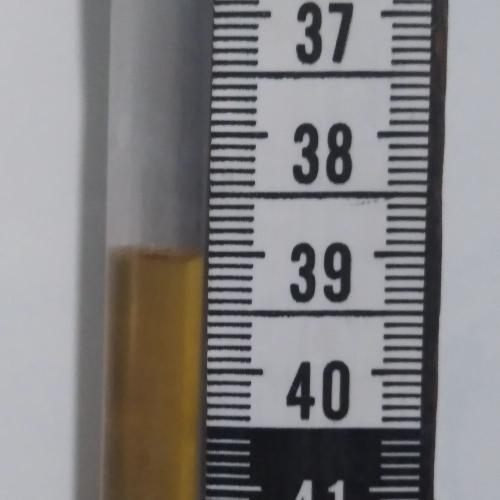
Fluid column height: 39.0 cm